Question: See image:

The orange item is always significantly lower than the blue item, but the orange colour on the graph is not displayed, is there any way of no matter how low the orange value, always have a small line of orange so that the user can clearly see which number is refering to the orange value.
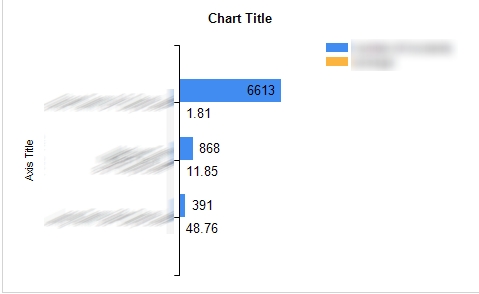
Answer: There is a much easier and more elegant way to do this (at least in SSRS 2008 R2). I am not sure what is available in SSRS 2008 or 2005.
For the axis you want to show small values,
- 'CrossAt''Minimum'- 'IntervalOffset'
This will make the other axis of the report be below 0, so that a very low (or even 0) value will still show a small amount of color. The negative value you choose and the max value of the chart will determine how large this color slice is.
Here is an example of this technique to show a small amount of color for 0%:

If you leave out the 'CrossAt' property, then the bars float away from the y-axis, leaving a gap. You must use all the properties I mentioned above to make the color reach past 0 all the way to the axis line.
Important note: the chart in design mode will NOT show correctly. It will display a negative number starting the x-axis instead of 0, but don't believe your eyes. When you actually preview the report, the result will be correct. Don't let yourself be thrown off by the design-mode pre-preview!